Field crop: maize
Growth stage: 1
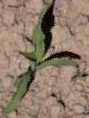
Species: maize